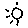
Label: sun